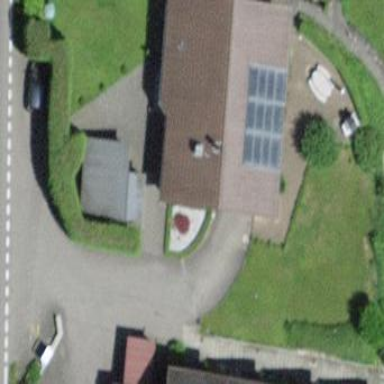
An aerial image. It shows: Residential building.